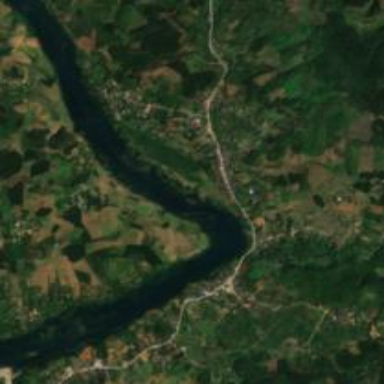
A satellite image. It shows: Beautiful river scene.